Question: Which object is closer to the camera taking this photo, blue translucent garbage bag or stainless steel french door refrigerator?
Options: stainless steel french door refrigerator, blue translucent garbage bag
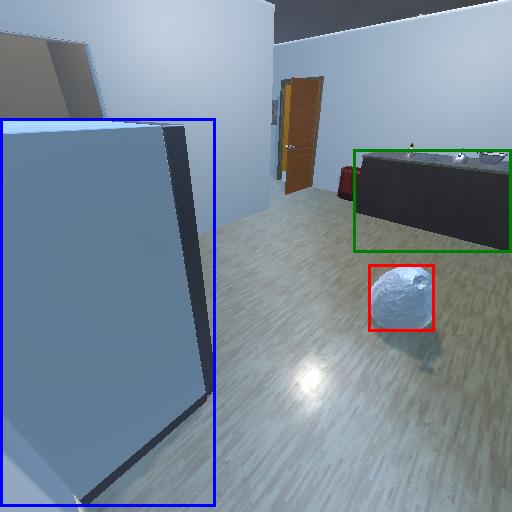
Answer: stainless steel french door refrigerator